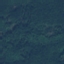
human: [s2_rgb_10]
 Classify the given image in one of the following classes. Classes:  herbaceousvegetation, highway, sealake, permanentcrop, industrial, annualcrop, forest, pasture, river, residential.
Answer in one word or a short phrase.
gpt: Forest